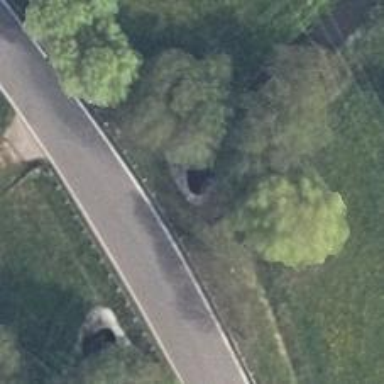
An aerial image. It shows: Culvert tunnel.